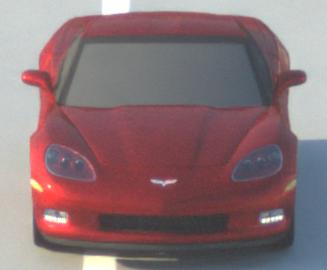
Make: Chevrolet
Model: Corvette Coupé
Detailed model: Corvette (C6) Coupé
Model produced from: 2005/02
Model produced until: 2008/03
Doors: 3
Color: red
Road condition: dry road
Daytime: sunrise or sunset
Contrast: medium contrast